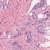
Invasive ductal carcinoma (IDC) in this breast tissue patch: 1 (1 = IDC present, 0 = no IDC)